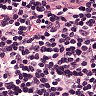
Metastatic tissue present: no